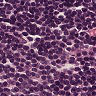
Metastatic tissue present: no